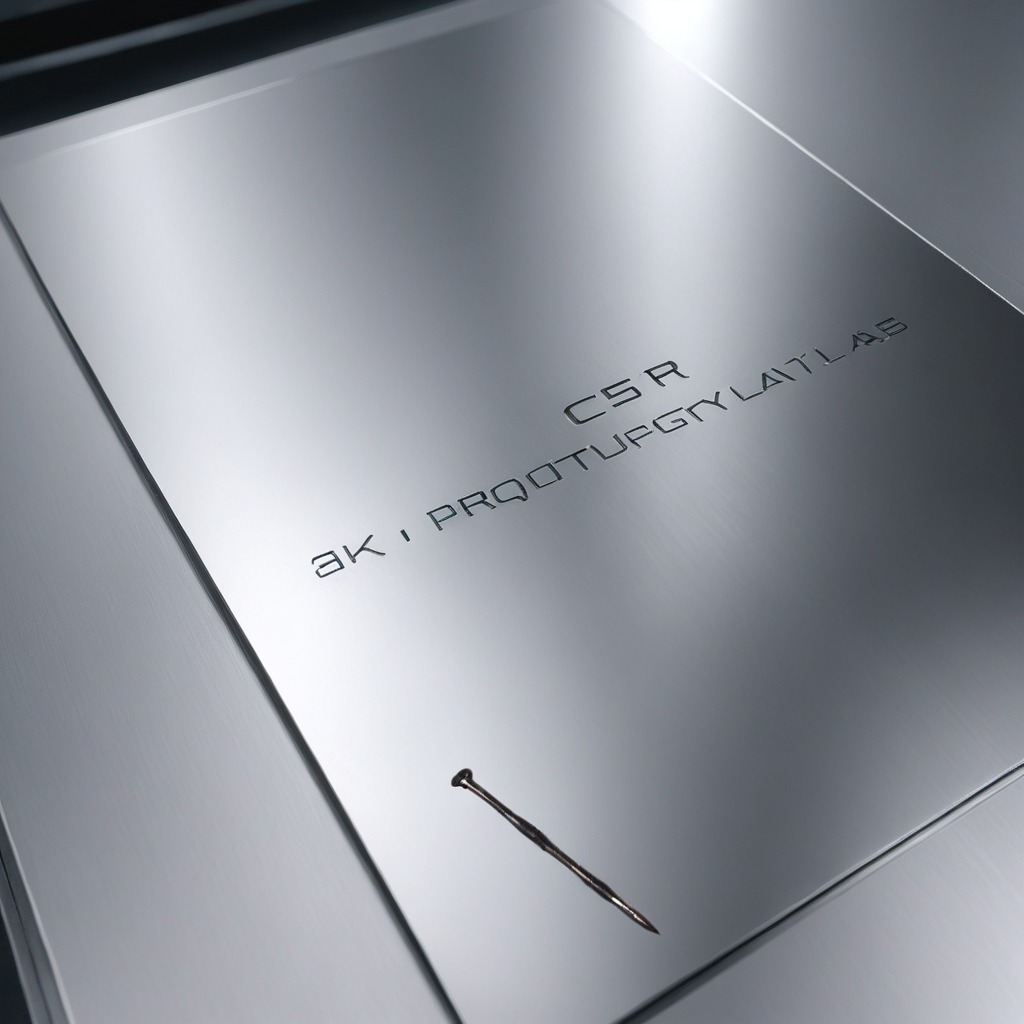
A nail is lying on the stainless steel table.